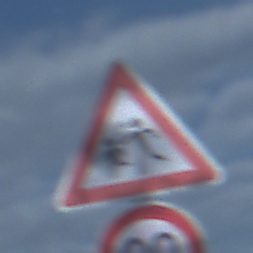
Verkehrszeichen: KinderRechts
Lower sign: Geschwindigkeit90
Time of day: Night
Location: Outdoor (Nature)
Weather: PartlyCloudy
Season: NotSpecified
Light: Natural